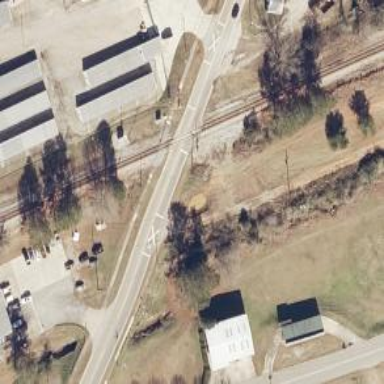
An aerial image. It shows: Level crossing with lights on the railway.